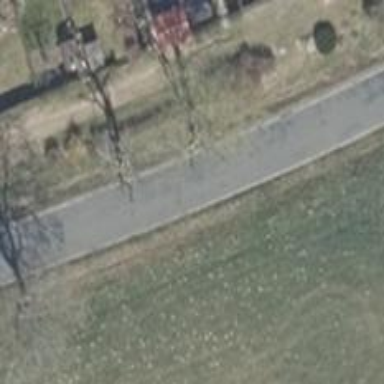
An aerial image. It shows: Secondary road with asphalt surface.